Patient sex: M
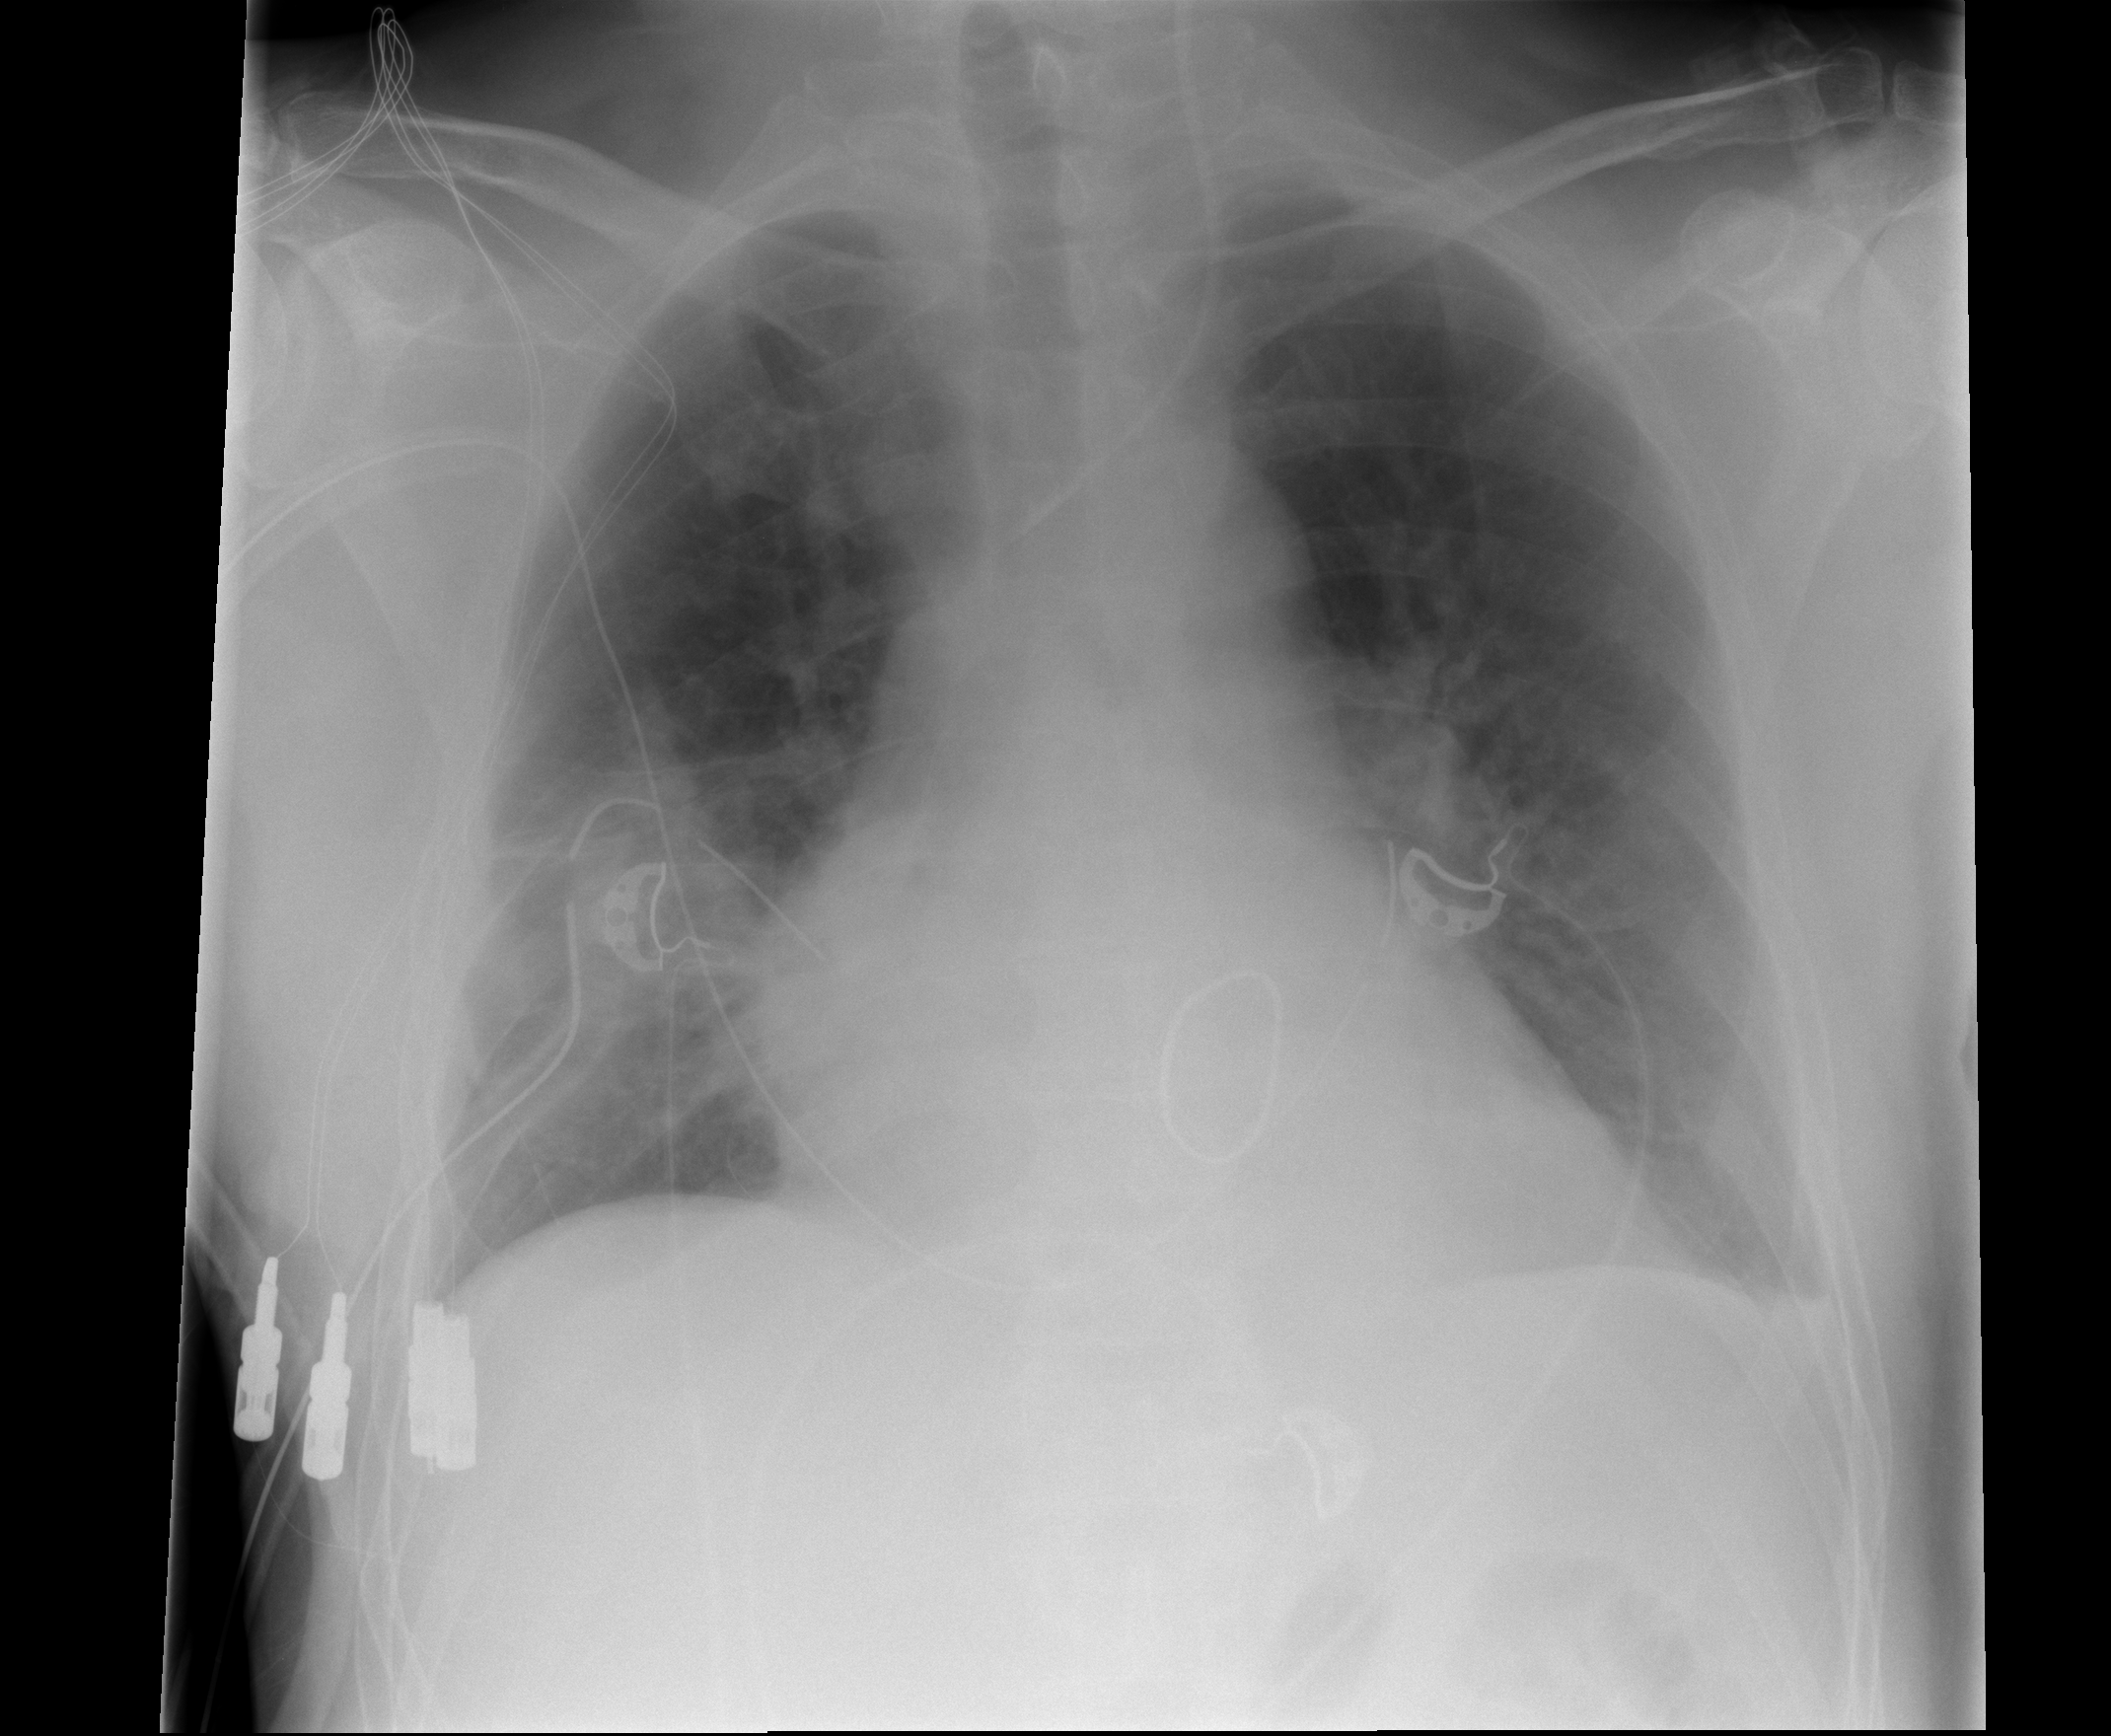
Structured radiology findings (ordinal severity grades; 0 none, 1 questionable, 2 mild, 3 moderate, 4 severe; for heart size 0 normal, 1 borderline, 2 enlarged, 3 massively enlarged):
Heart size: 2
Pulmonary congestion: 1
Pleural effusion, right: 2
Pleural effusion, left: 2
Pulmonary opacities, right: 0
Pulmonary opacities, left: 0
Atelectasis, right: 2
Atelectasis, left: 2